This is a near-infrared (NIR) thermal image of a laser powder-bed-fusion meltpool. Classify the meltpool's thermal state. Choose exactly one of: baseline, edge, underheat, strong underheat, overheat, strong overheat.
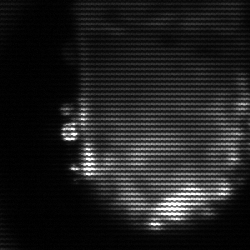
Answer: baseline